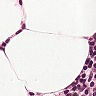
Metastatic tissue present: no